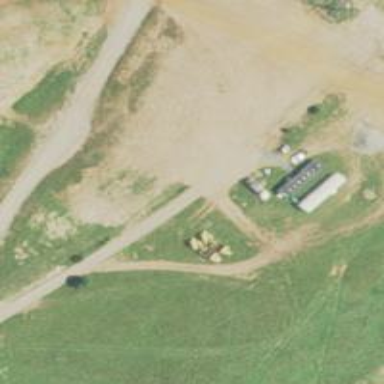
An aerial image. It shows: Driveway for service vehicles.